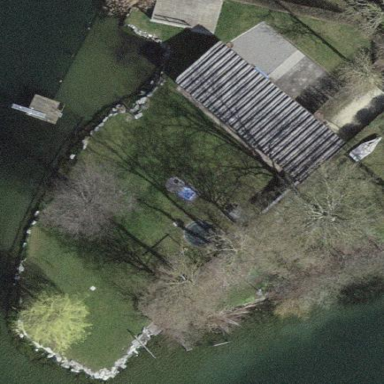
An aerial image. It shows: Park with swimming facilities.